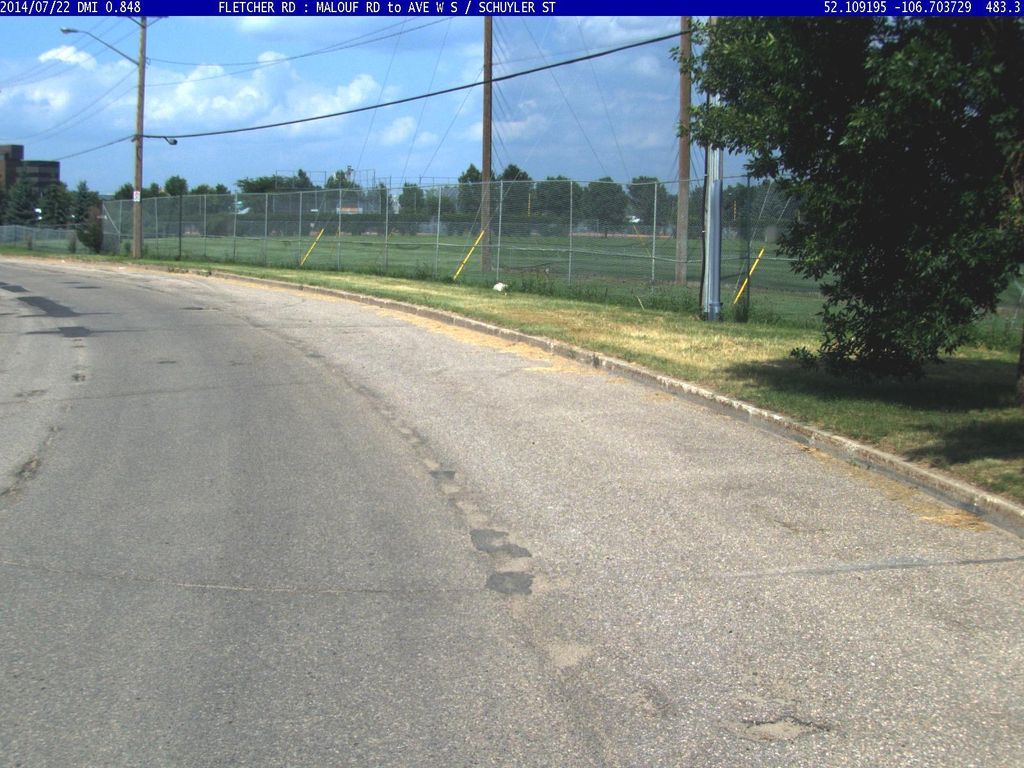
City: saskatoon